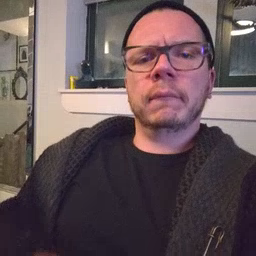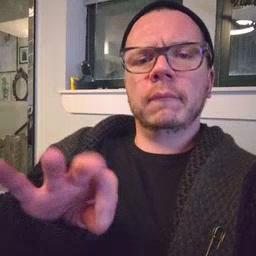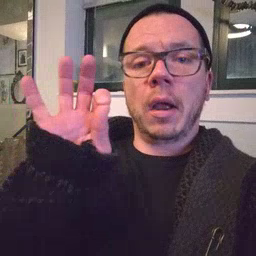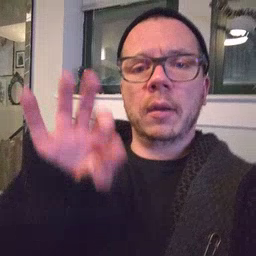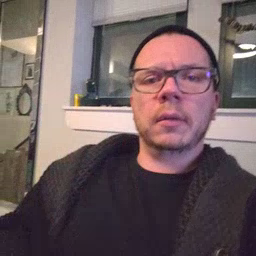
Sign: find